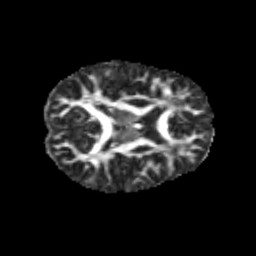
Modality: FA
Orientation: axial
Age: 11
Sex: male
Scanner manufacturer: siemens
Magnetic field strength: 3 T
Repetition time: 3.8 s
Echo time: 0.07 s